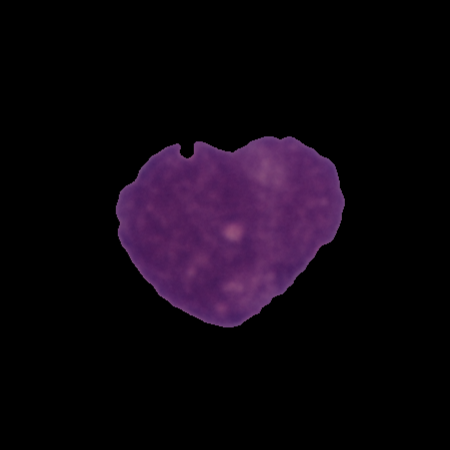
Label: cancer